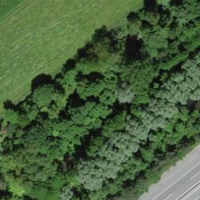
EUNIS habitat code: 41
Species observed at this site:
Symphoricarpos albus